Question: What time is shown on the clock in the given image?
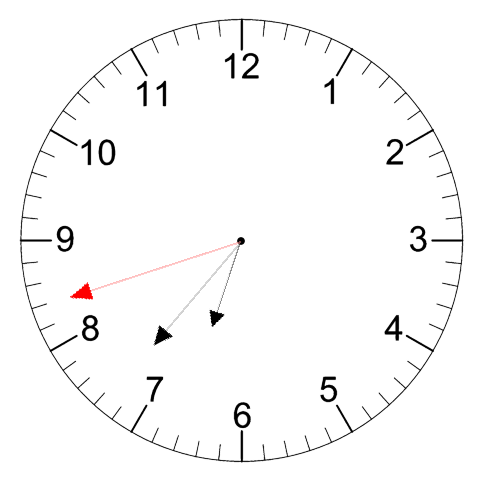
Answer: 06:36:42